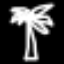
Label: palm tree